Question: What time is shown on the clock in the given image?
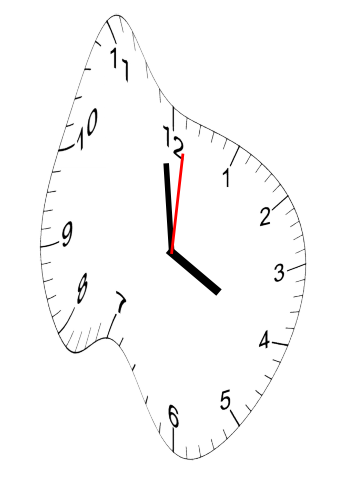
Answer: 03:59:01